Field crop: tomato
Growth stage: 1
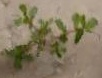
Species: portulaca